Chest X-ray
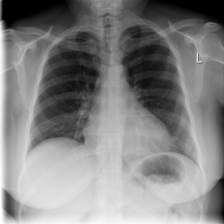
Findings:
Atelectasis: negative
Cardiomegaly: positive
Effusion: negative
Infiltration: negative
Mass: negative
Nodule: negative
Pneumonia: negative
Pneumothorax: negative
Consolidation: negative
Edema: negative
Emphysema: negative
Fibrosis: negative
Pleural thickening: negative
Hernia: negative